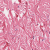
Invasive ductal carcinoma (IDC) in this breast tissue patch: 0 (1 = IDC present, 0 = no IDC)